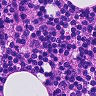
Metastatic tissue present: no